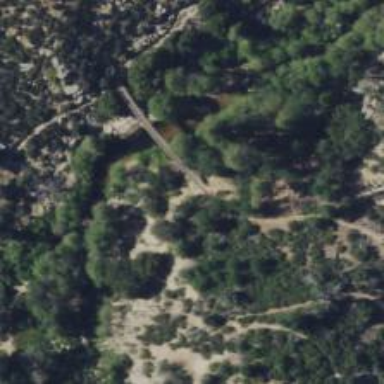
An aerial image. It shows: Path on arched bridge.